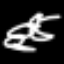
Label: frog